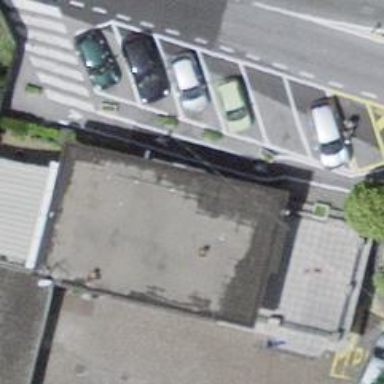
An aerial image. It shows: Bar.